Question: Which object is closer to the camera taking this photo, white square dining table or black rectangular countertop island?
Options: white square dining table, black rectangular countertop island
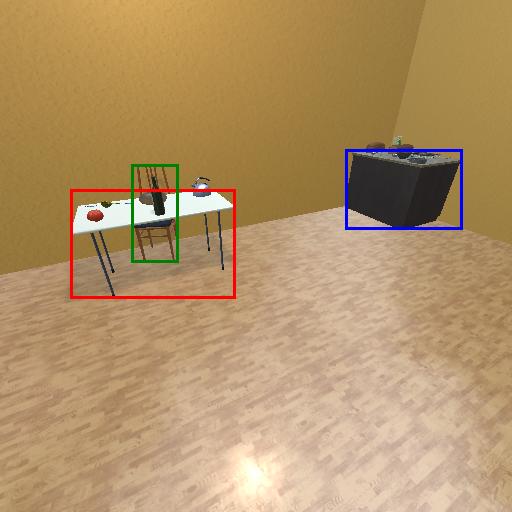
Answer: white square dining table